Question: I have a table LABELS with columns CODE(short text), VALUE(short text) and DESCRIPTION(long text).
I also have a table LABELS_HISTORY with the same columns.
I created and After Delete macro on LABELS, which creates a new record in LABELS_HISTORY with the values of the deleted record from LABELS.
If I only use it for CODE and VALUE (which are short text), it works fine. But if i try to also copy the DESCRIPTION, it doesn't work (no error, just doesn't create a record in LABELS_HISTORY).
This is how the macro looks like: ( i can't embed images - newbie)

<URL>
If you don't want to open the link:
Labels: After Delete:
Create a Record In LABELS_HISTORY
SetField
'''
Name Description
Value = [Old].[CODE]
'''
it works fine with fields that are short text. Only problem is with Long Text.
Access 2016
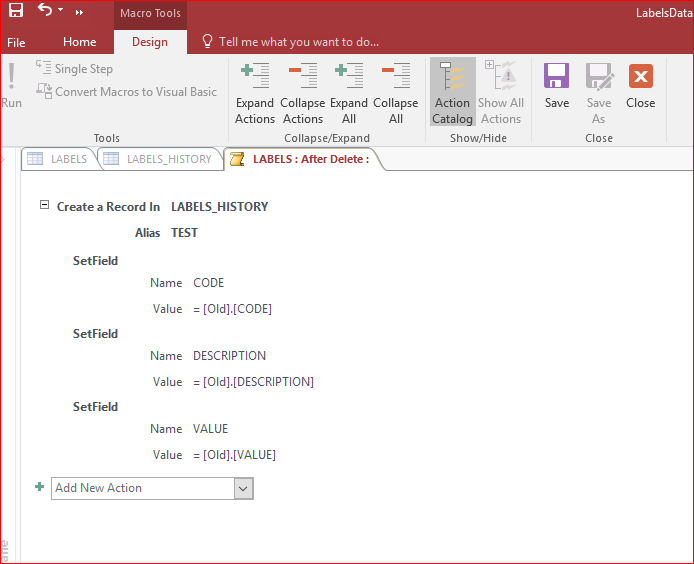
Answer: Long text values are not available through '[Old].'. There is no work-around as far as I know.
This does generate an error. In your table, an error should be logged, that has the following description:
> The '[Old].[DESCRIPTION]' value is not available because the field is of type memo, rich text, hyperlink, or OLE Object.
(memo is the old name for Long Text fields, thus these are not available).
You can also see this behaviour in MS SQL Server, where previous values of fields of the type and are also not available in triggers.
A piece of advice: always log the value in your change tables, not the one. That way, you always have a full history of every record, and you don't run into trouble with these things.